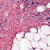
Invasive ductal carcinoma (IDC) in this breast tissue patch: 0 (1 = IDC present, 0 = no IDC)